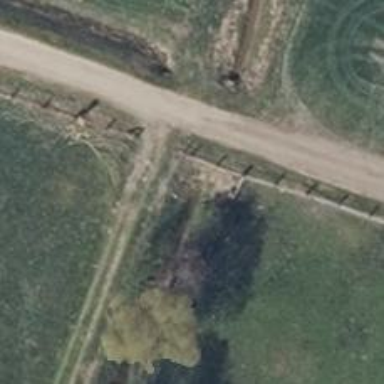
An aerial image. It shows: Culvert tunnel.